Question: The structure and function that deletes a node in a circular linked list is as follows:
'''
struct node
{
int data;
struct node *next;
};
struct node *head = NULL;
void add(int n)
{
struct node *temp=NULL,*trav=head;
temp = (struct node*)malloc(sizeof(struct node));
temp->data = n;
if(head == NULL)
{
temp->next = temp;
head = temp;
return;
}
while(trav->next!=head)
trav = trav->next;
trav->next = temp;
temp->next = head;
}
void delete(int x)
{
struct node *temp=head,*rem=NULL;
if(head!=NULL)
{
if(head->data==x)
{
while(temp->next!=head)
temp = temp->next;
rem=head;
head = head->next;
temp->next = head;
free(rem);
}
else
{
while(temp->data!=x)
{
rem = temp;
temp = temp->next;
}
rem->next = temp->next;
free(temp);
}
}
else
printf("List is empty");
}
void print()
{
struct node *temp=head;
if(head==NULL)
{
printf("List is empty");
return;
}
printf("
The List is: ");
do
{
printf(" %d ",temp->data);
temp = temp->next;
}while(temp!=head);
}
'''
The main function calls are shown below:
'''
int main(void)
{
add(1);
add(2);
add(3);
add(4);
add(5);
print();
delete(1);
delete(2);
delete(3);
delete(4);
delete(5);
print();
}
'''
Output:

All the nodes are deleted but, finally a junk value is printed. What is wrong in my function?
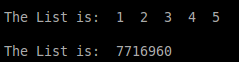
Answer: When your list becomes empty, i.e. you delete the last element in the list, you need to set 'head = NULL;'.
A simple fix might be to replace:
'''
void delete(int x)
{
struct node *temp=head,*rem=NULL;
if(head!=NULL)
{
if(head->data==x)
'''
with:
'''
void delete(int x)
{
struct node *temp=head,*rem=NULL;
if(head!=NULL)
{
if(head==head->next && head->data==x)
{
free(head);
head=NULL;
}
else if(head->data==x)
'''
I didn't actually run this, so I may not have covered all the cases.